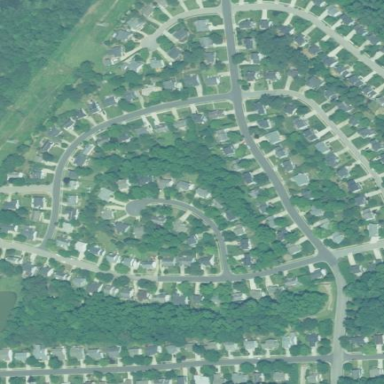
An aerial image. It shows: Residential neighbourhood.